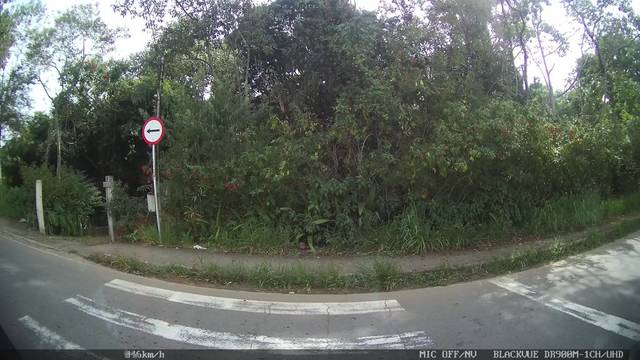
Region: Brazil
Coordinates: -21.766, -43.367